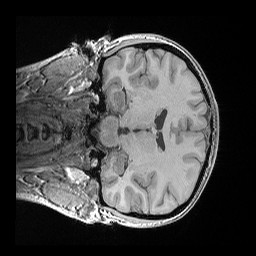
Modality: T1w
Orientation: coronal
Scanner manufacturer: siemens
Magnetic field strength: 3 T
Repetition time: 0.02 s
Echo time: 0.00492 s